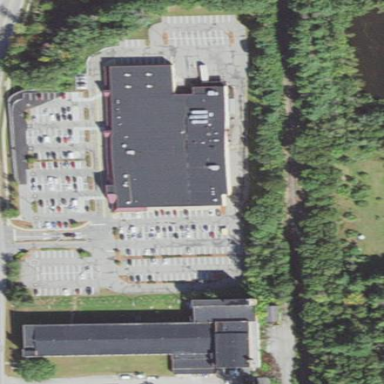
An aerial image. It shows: Building that houses supermarket.